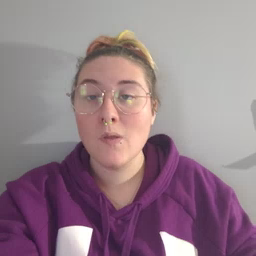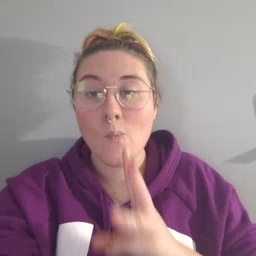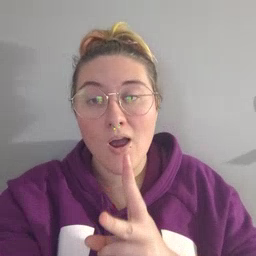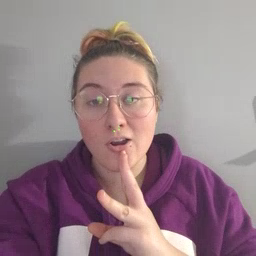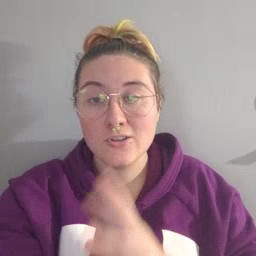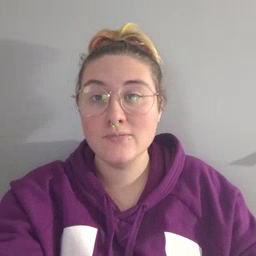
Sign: water